三年级 · 度量几何学
学校的长方形操场有一个正方形的升旗台（如下图）, 如果升旗台的面积是 25 平方米, 那么这个长方形操场的面积是 $(\quad)$ 平方米。

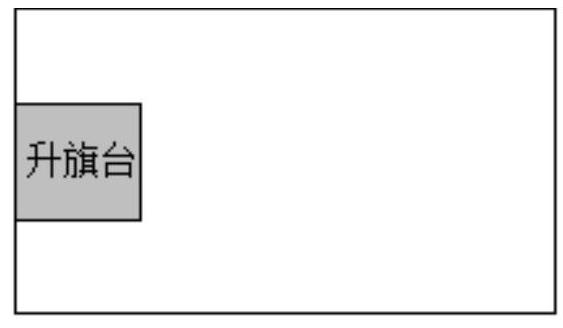
答案: 解200
【分析】操场的长大约是升旗台边长的 4 倍, 宽大约是升旗台的 2 倍, 所以操场的面积大约是升旗台面积的 $(4 \times 2)$ 倍, 据此解答。

【详解】 $25 \times(4 \times 2)$

$=25 \times 8$

$=200$ (平方米)

学校的长方形操场有一个正方形的升旗台 (如下图), 如果升旗台的面积是 25 平方米, 那么这个长方形操场的面积是 (200) 平方米。

【点睛】此题考查的目的是理解掌握面积的估算方法以及应用。